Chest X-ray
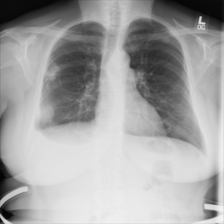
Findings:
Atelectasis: negative
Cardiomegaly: negative
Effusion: positive
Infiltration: negative
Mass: positive
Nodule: negative
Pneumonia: negative
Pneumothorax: negative
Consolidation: negative
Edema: negative
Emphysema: negative
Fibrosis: negative
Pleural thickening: positive
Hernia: negative